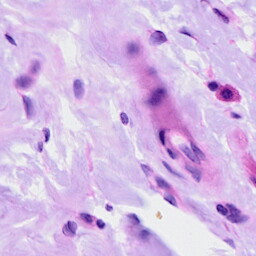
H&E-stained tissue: Ovarian